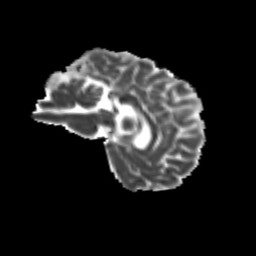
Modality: MD
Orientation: sagittal
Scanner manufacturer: siemens
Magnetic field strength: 3 T
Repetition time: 9.2 s
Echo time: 0.084 s